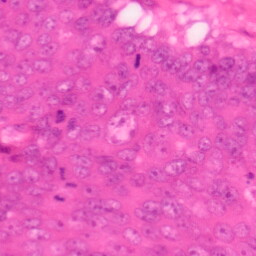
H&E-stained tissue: Colon